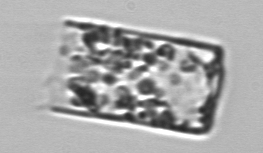
Label: Guinardia_flaccida